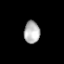
Tissue: lung
Cell type: Epithelial cells
Senescence score: 0.1949
Nuclear area (px): 348
Mean DAPI intensity: 178.445